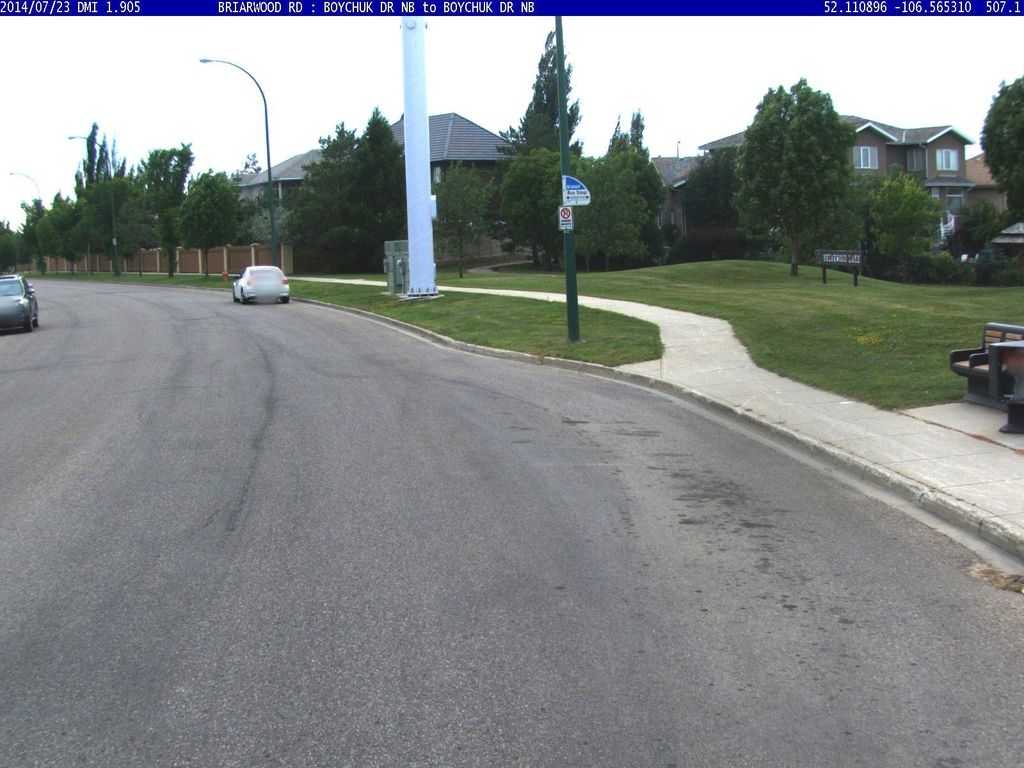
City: saskatoon